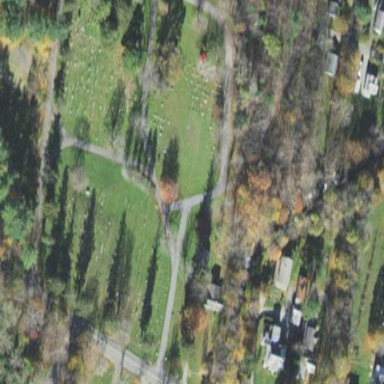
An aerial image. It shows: Cemetery with historic significance.